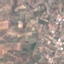
Land use / land cover class: PermanentCrop